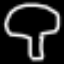
Label: mushroom